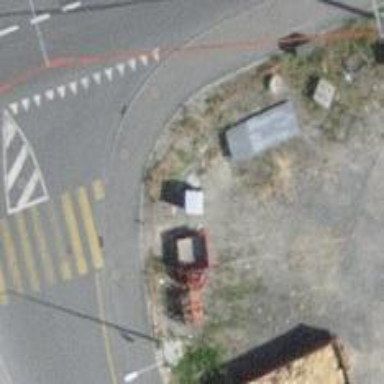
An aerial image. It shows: Sidewalk along the footway.